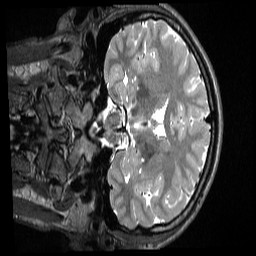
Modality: T2w
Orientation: coronal
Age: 22
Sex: male